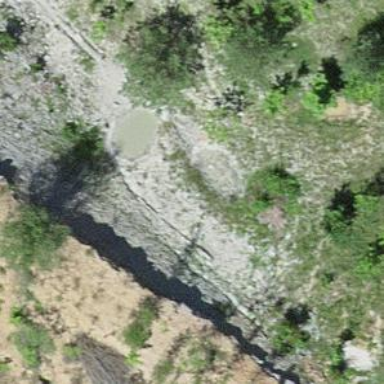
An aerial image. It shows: Cliff in nature.